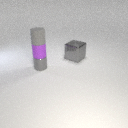
small gray metal cylinder below small gray rubber cylinder